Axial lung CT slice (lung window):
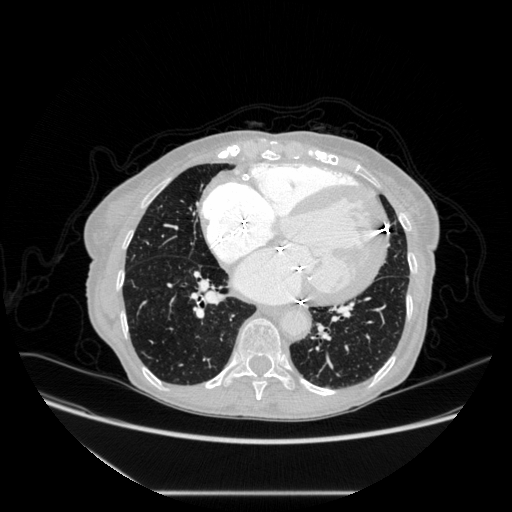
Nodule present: no